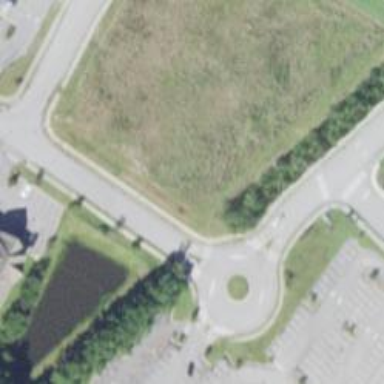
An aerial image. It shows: Driveway that serves as roundabout.